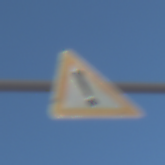
Verkehrszeichen: Gefahrenstelle
Umgebung: Outdoor, Nature
Tageszeit: MorningAfternoon
Wetter: Clear
Licht: Natural
Jahreszeit: Autumn
Kontrast: HighContrast